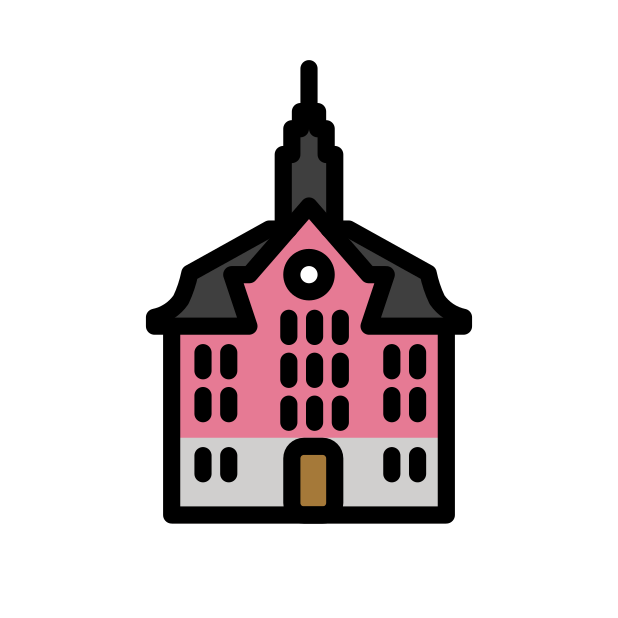
schwäbisch gmünd ratshaus